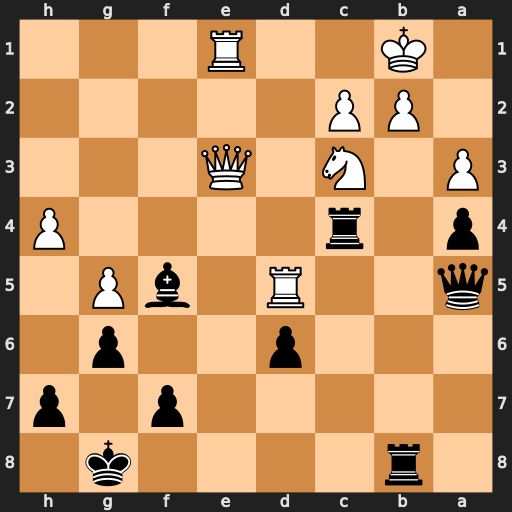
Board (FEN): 1r4k1/5p1p/3p2p1/q2R1bP1/p1r4P/P1N1Q3/1PP5/1K2R3
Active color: b
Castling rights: -
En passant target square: -
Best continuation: Qxc3 Qxc3 Rxc3